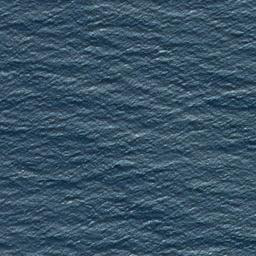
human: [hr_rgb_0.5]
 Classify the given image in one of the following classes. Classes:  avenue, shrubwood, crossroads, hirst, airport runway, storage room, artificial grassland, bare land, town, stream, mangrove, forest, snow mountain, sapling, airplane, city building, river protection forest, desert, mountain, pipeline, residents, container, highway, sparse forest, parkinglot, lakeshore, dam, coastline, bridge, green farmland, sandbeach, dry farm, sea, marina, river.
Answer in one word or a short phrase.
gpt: sea